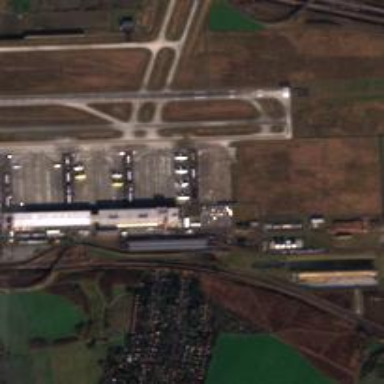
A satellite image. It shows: Apron at the airport.